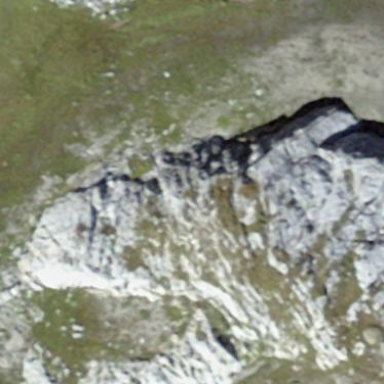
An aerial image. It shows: Landscape of bare rock.